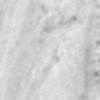
Label: change